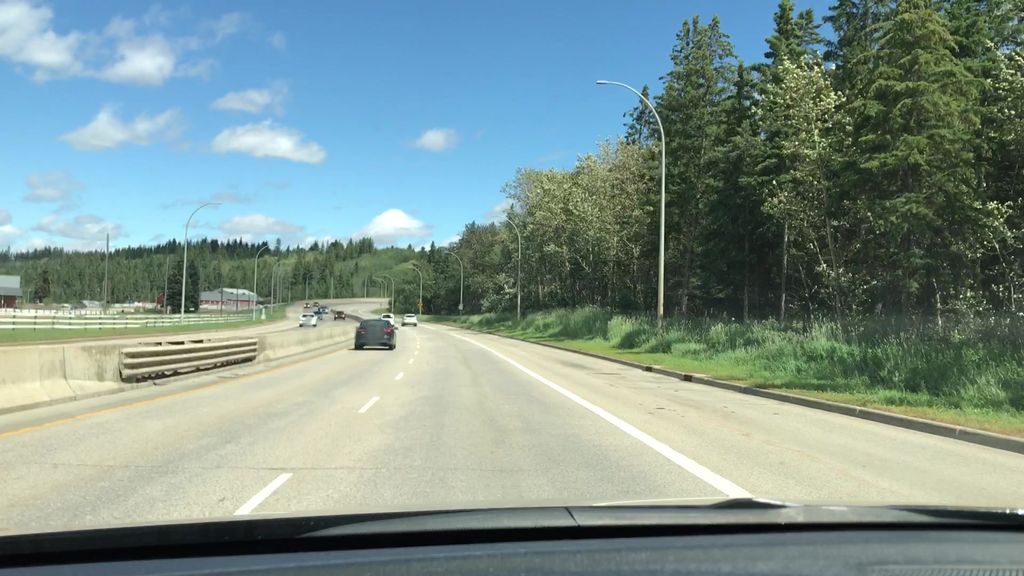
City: edmonton